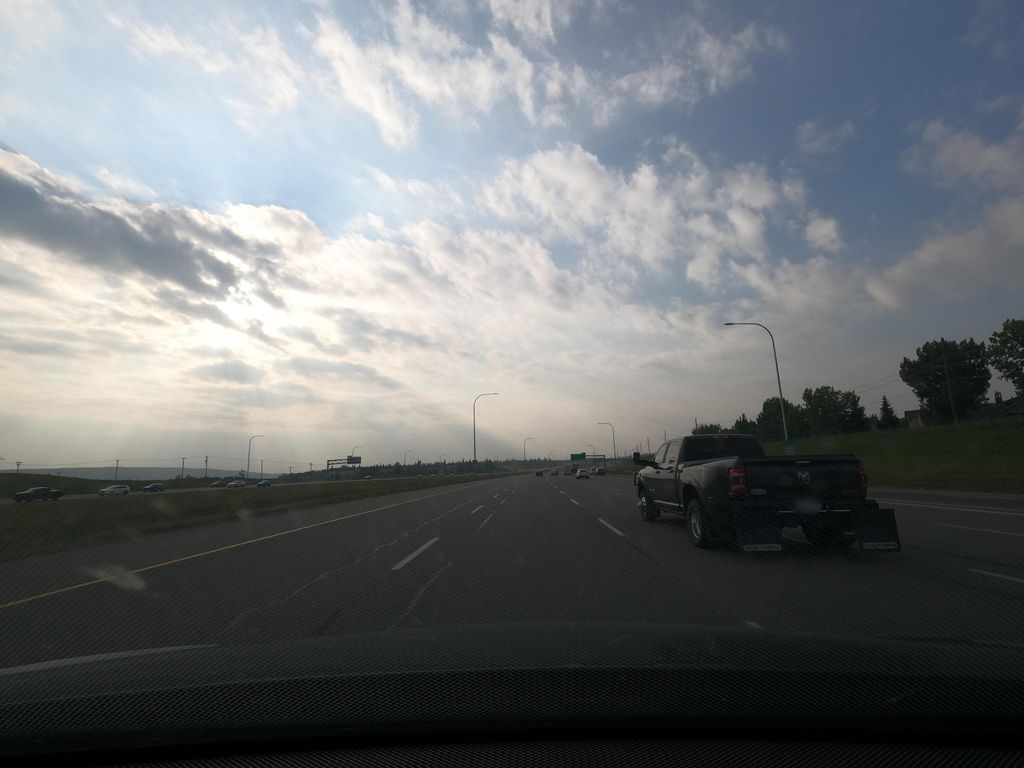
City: calgary